Question: With CSS Mega Menus, there are many possibilities. But it also mean that I need to handle things like I want to style children '<ul>' as nav only if they are not in a div.
I created a jsFiddle <URL> demonstrating the problem
The list in the 2nd menu should be a normal list. How can I style children ul's as lists only if they are not part of a div? 1 way might be to reset list styles with '.megaMenu-hor div ul' but I will need to duplicate "normal" list styles in 2 places, in the menu style and in the site's main style, which I prefer to keep separate

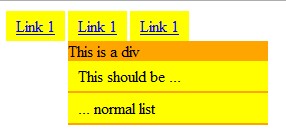
Answer: I think you can use it like this:
'''
...<li>
<a href="#">Link 1</a>
<div class="normal-list"><!--add a class-->
<p>This is a div</p>
<ul>...
'''
Then all you need to select it in CSS is this:
'''
.megaMenu-hor div.normal-list ul{
display: none;
}
'''
Hope it works..